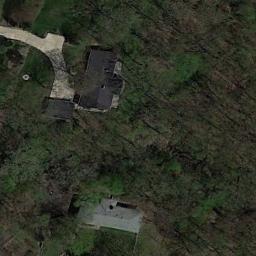
Label: residential